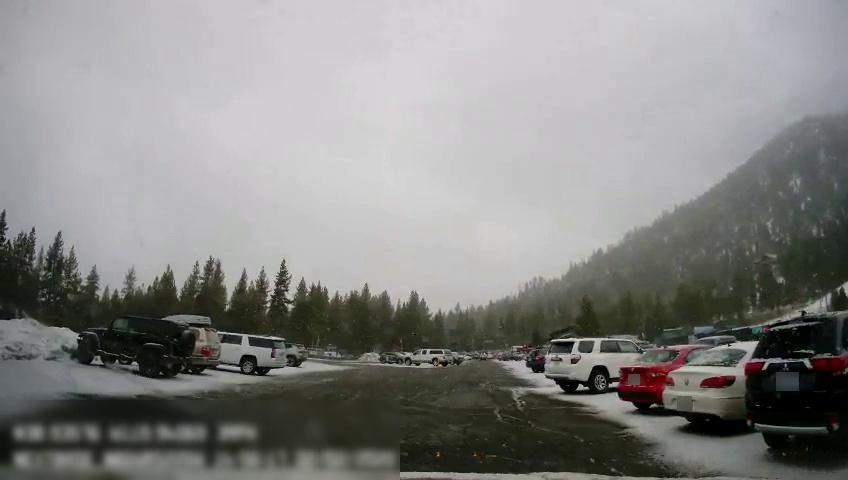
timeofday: Day
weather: Snowy
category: Vehicles | SUV
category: Vehicles | SUV
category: Vehicles | Car
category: Vehicles | Car
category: Vehicles | SUV
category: Vehicles | SUV
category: Vehicles | Truck
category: Vehicles | SUV
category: Vehicles | SUV
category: Vehicles | SUV
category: Vehicles | Car
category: Vehicles | Truck
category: Drivable Space